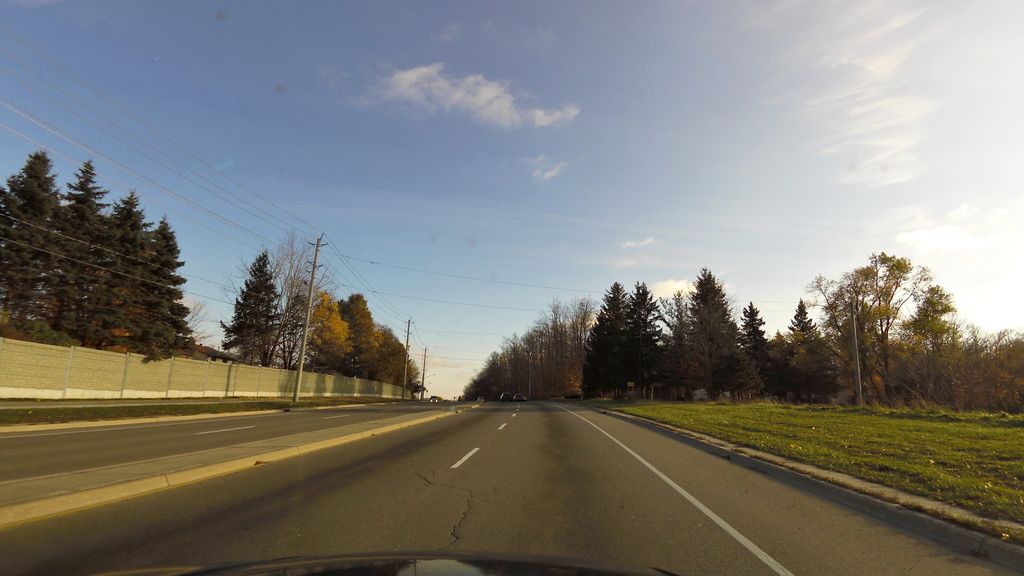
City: kitchener-waterloo